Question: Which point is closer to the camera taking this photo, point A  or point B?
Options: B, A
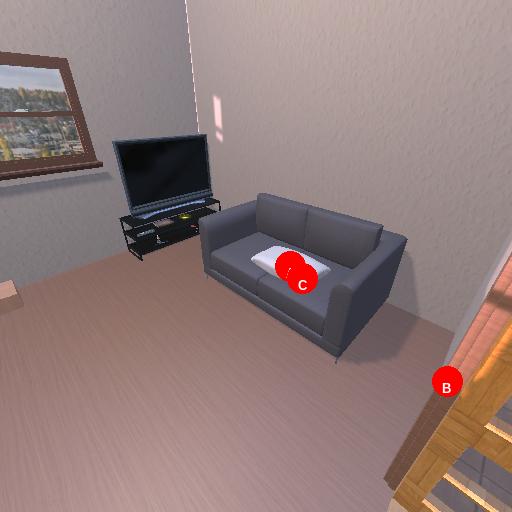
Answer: B